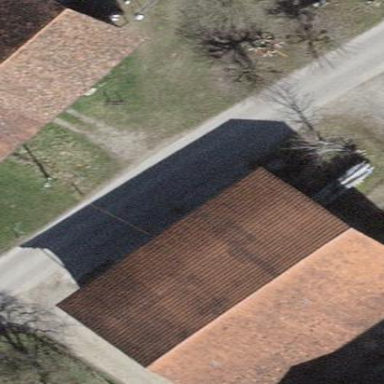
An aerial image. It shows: Stable building.